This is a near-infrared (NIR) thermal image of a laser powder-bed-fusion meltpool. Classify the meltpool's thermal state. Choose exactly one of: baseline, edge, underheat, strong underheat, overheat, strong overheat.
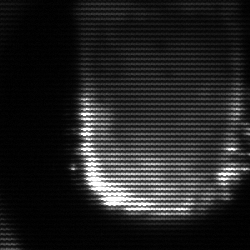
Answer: baseline